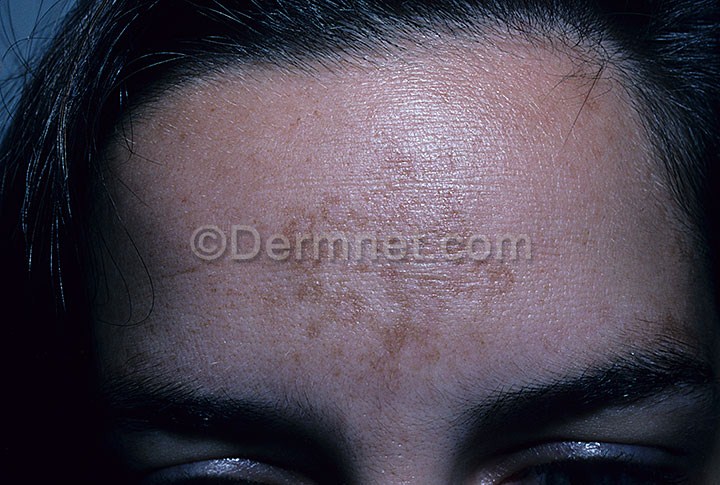
Disease: Light Diseases and Disorders of Pigmentation